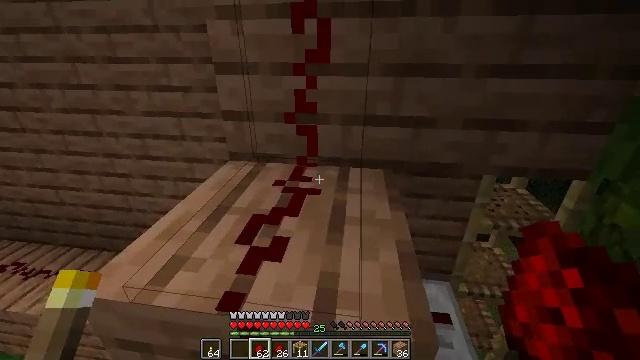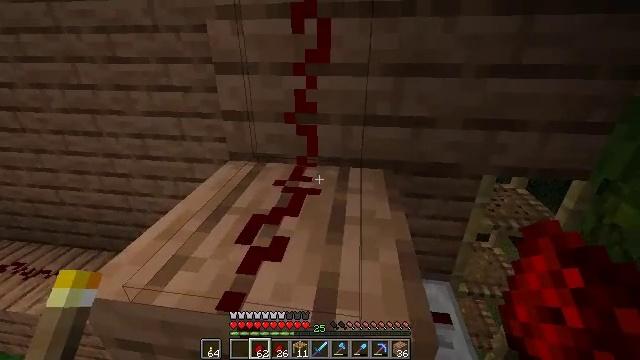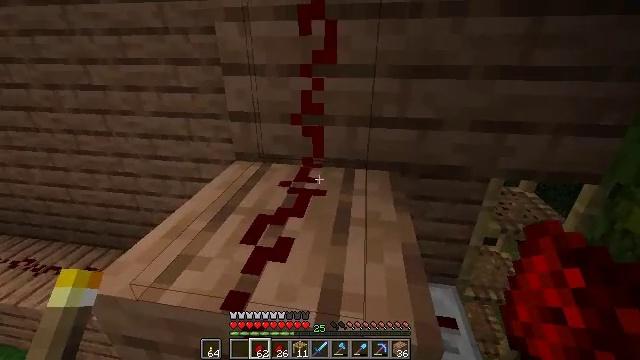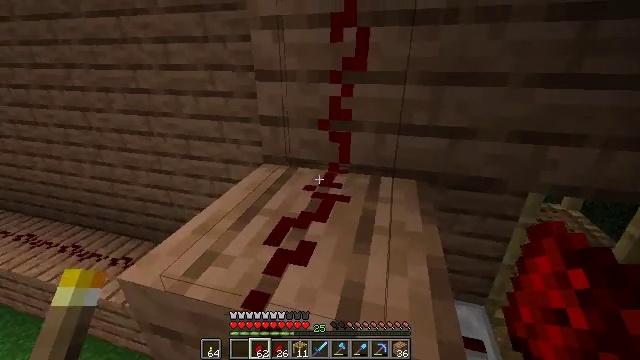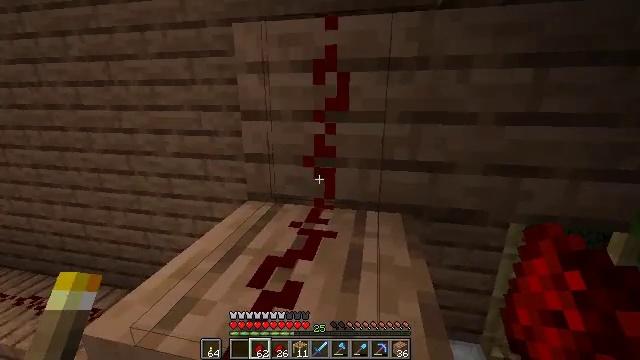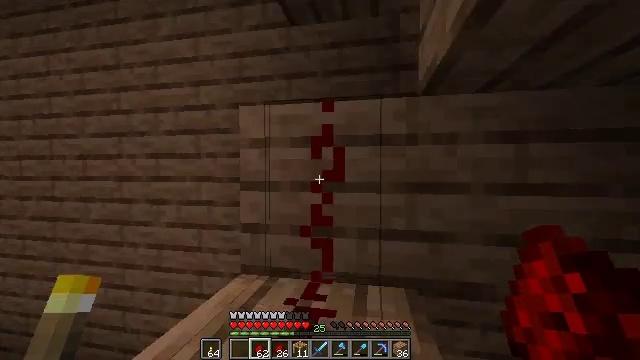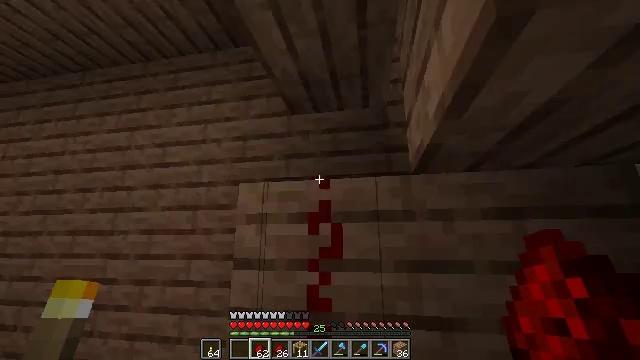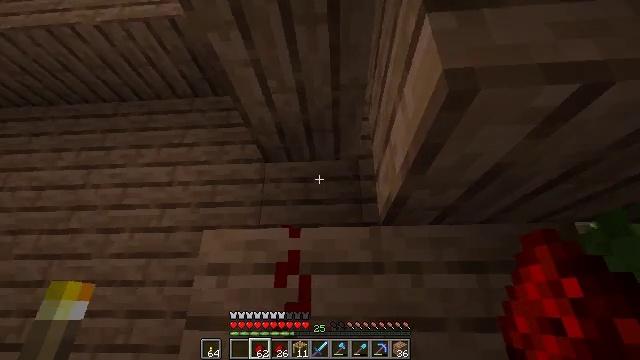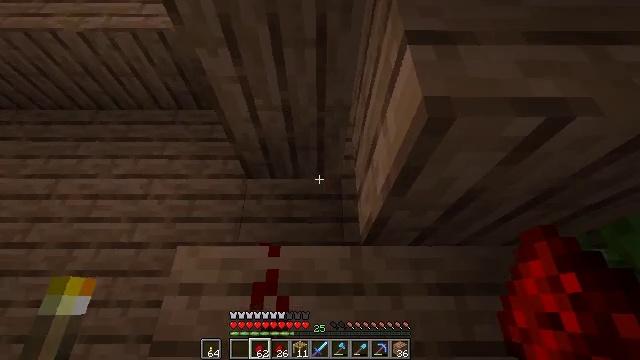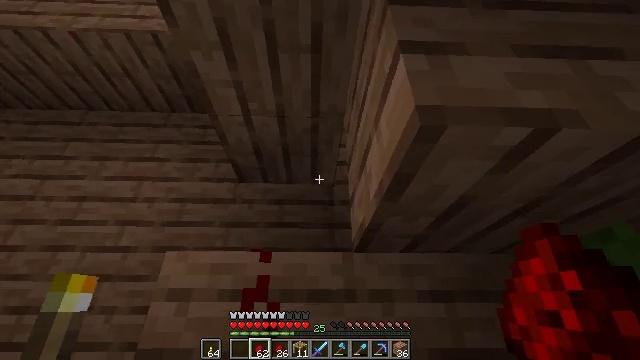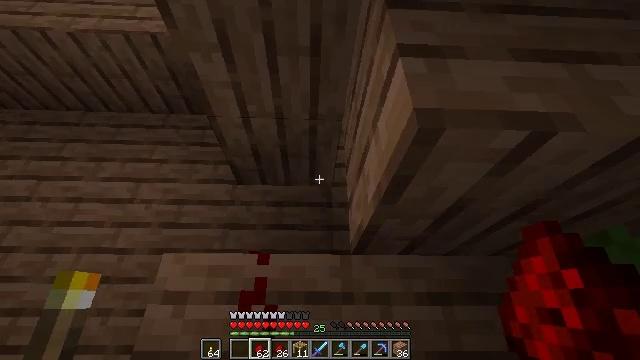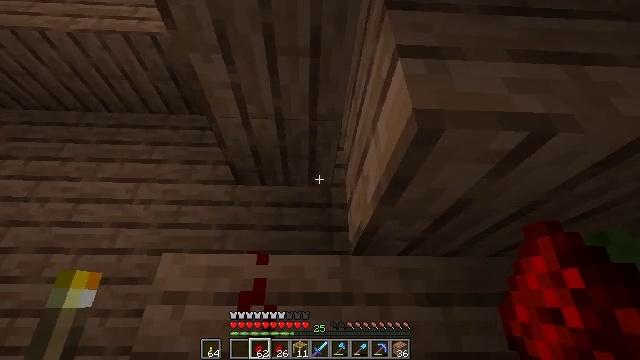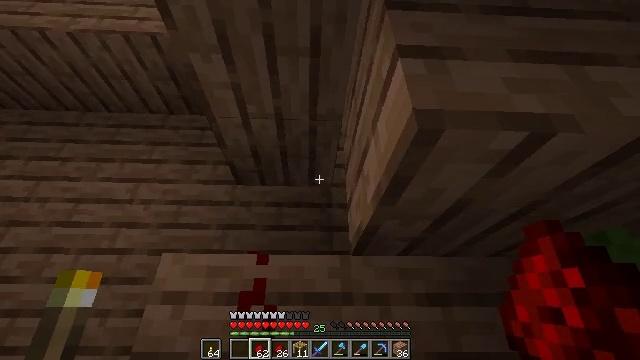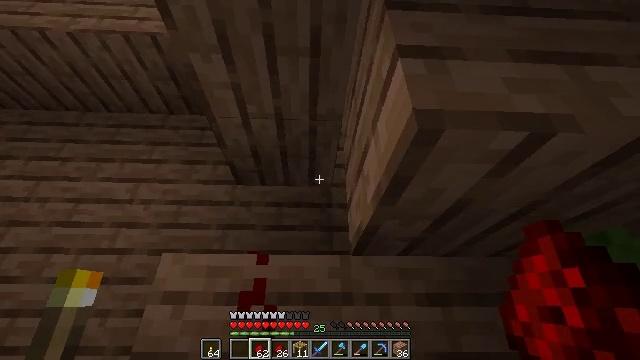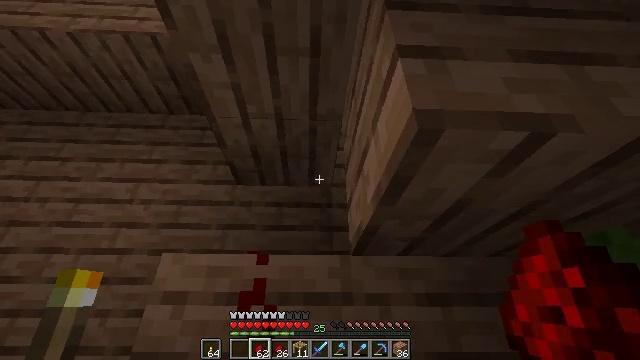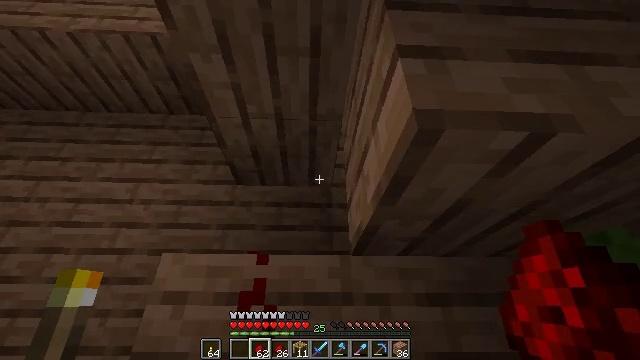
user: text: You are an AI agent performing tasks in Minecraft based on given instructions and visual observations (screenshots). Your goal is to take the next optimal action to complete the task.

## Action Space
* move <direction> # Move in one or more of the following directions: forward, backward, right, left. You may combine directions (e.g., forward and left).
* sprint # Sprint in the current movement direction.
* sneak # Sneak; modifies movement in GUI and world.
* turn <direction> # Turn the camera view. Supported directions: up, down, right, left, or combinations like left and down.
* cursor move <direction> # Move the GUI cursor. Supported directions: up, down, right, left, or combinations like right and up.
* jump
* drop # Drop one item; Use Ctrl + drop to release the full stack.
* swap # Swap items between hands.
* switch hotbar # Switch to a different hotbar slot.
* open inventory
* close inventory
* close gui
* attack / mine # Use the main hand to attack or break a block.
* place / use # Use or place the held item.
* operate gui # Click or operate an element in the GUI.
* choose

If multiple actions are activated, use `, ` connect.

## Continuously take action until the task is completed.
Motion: motion action
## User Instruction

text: Break the redstone repeater.
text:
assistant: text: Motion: no_op
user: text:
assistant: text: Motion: turn left
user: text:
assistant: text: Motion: turn left and up
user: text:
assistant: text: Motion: turn right and up
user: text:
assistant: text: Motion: turn up
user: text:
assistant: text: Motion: turn up
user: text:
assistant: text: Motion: turn right and up
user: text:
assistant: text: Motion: turn right and up
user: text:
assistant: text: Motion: turn right and up
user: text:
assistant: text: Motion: no_op
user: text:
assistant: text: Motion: no_op
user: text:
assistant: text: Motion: no_op
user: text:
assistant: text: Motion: no_op
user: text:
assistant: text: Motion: no_op
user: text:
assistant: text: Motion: no_op
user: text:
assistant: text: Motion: no_op
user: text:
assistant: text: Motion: no_op
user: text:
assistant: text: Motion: turn left and down
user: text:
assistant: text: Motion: no_op
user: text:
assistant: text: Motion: no_op
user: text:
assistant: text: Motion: turn right and down
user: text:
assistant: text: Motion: turn right and down
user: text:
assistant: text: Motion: turn right and down
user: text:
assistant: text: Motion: turn right and down
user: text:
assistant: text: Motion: turn down
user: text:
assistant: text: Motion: turn down
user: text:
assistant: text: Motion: turn down
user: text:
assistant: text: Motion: turn down
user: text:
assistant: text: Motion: turn down
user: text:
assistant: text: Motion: move forward